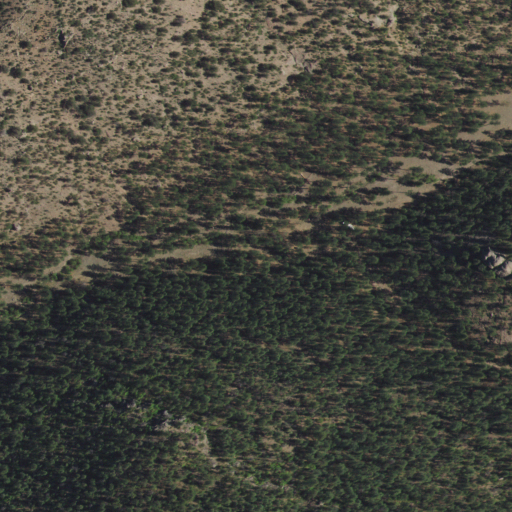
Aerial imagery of valley in New Mexico named Buck Canyon containing evergreen forest and shrub